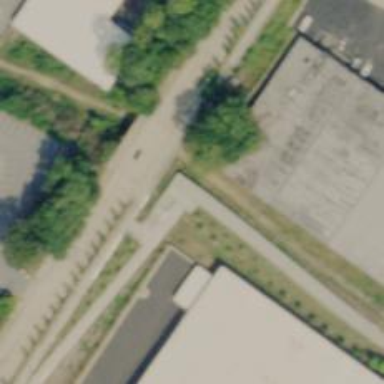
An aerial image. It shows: Abandoned railway crossing footway.